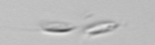
Label: Dinobryon